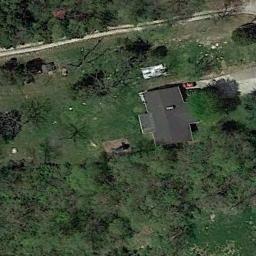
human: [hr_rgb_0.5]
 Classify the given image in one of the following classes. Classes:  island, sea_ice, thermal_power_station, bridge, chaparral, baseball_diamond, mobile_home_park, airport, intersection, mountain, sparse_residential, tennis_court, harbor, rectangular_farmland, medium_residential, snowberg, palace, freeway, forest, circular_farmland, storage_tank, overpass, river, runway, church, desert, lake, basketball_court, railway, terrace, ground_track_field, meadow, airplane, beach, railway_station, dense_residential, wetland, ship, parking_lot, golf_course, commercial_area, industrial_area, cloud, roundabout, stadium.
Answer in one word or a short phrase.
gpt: sparse_residential